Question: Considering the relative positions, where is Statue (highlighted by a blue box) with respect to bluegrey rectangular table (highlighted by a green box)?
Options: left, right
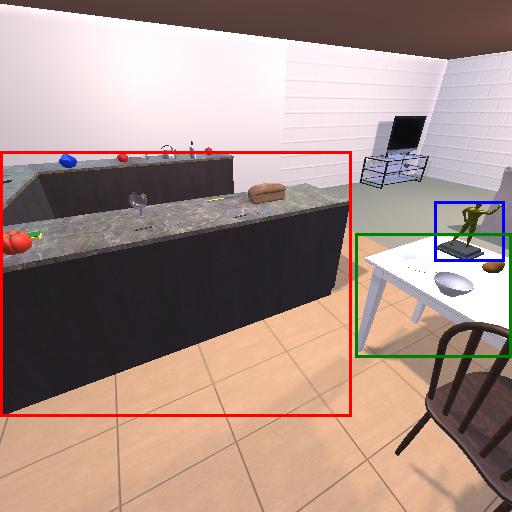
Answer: left